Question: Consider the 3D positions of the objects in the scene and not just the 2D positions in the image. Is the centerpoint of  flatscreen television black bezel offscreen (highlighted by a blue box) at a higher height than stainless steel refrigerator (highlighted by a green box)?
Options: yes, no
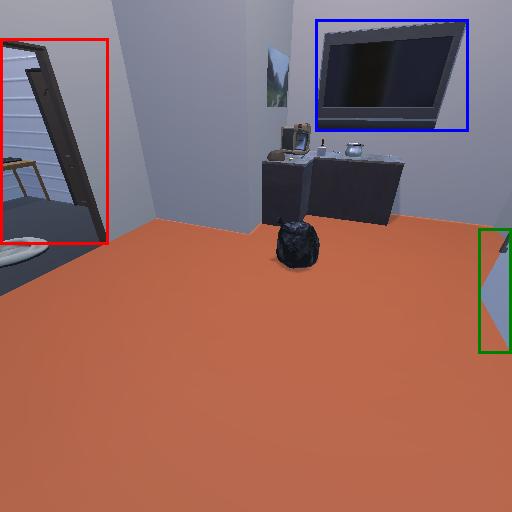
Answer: yes